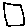
Label: square